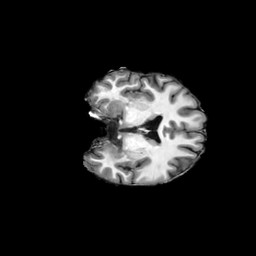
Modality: T1w
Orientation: coronal
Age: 35
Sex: female
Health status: ill